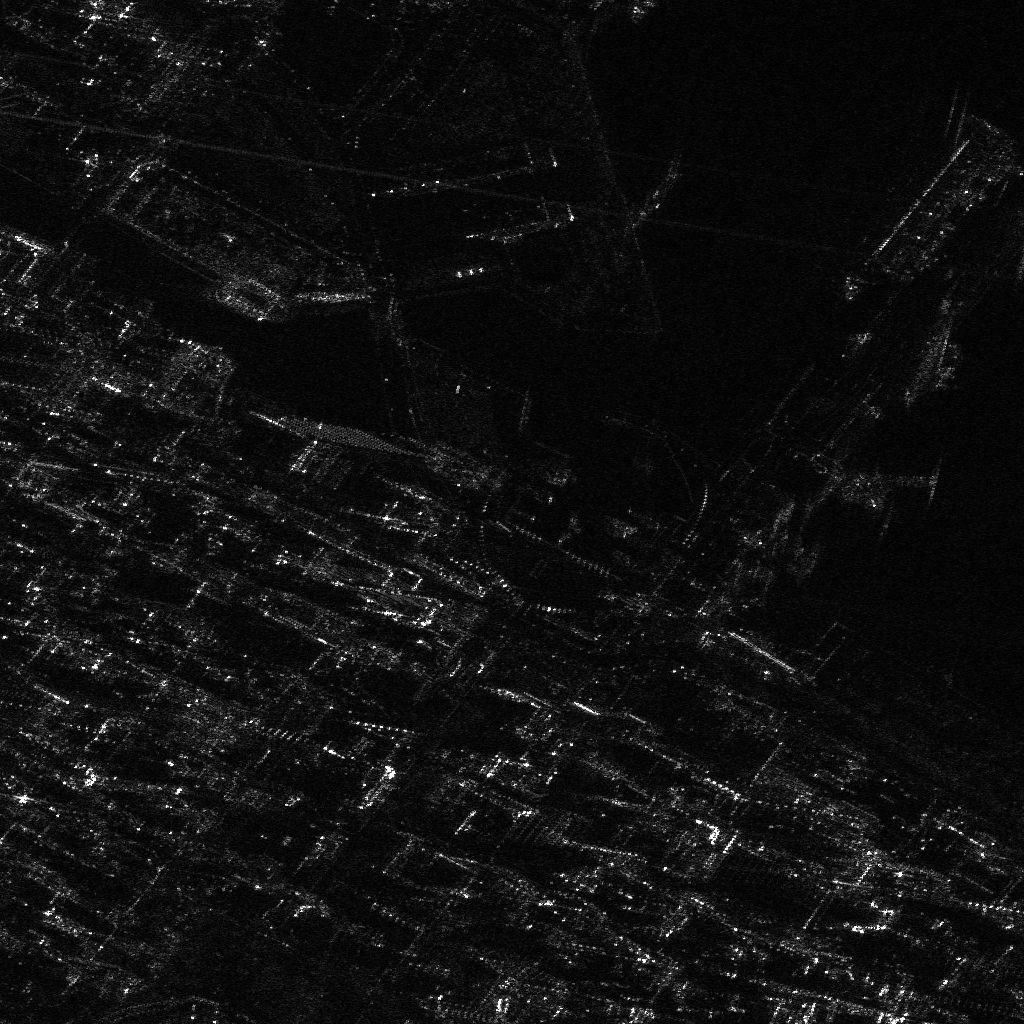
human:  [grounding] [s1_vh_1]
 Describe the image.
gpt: In the satellite image, there is  <ref>1 medium ore-oil </ref> <box>[[87, 9, 92, 31, 38]]</box> located at top right.